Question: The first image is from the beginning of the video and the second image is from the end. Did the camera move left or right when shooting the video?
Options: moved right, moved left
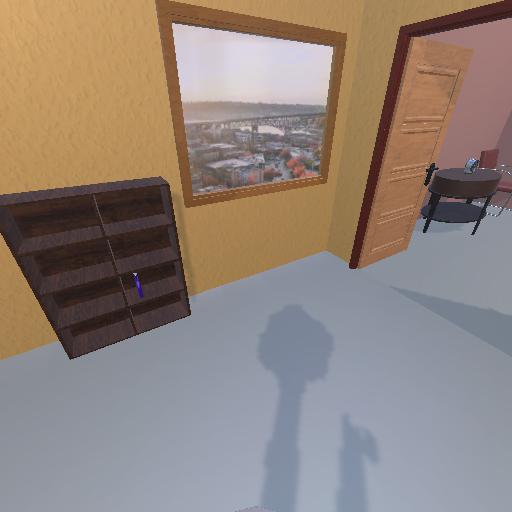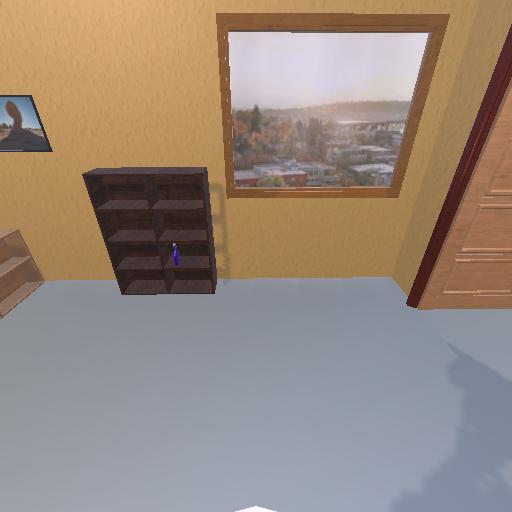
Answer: moved right